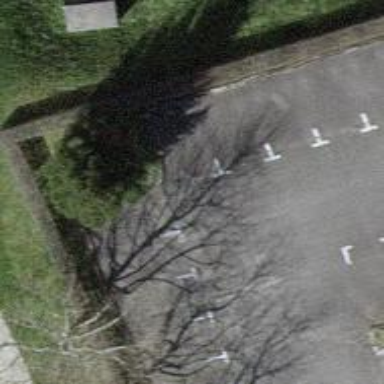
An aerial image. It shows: Parking aisle designated as service road.